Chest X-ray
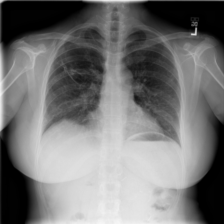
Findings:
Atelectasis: negative
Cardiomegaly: negative
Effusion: negative
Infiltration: negative
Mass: negative
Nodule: negative
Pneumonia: negative
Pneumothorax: negative
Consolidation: negative
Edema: negative
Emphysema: negative
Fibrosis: negative
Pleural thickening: negative
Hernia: negative